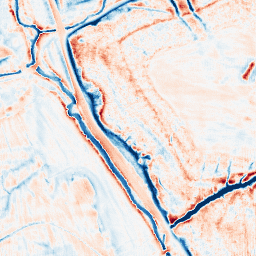
Category: edge_preserving
Decomposition family: anisotropic_diffusion
Decomposition parameters: iterations: 50
kappa: 10
gamma: 0.15
Upsampling method: fft_zeropad
Upsampling parameters: scale: 4
Upsampling scale: 4